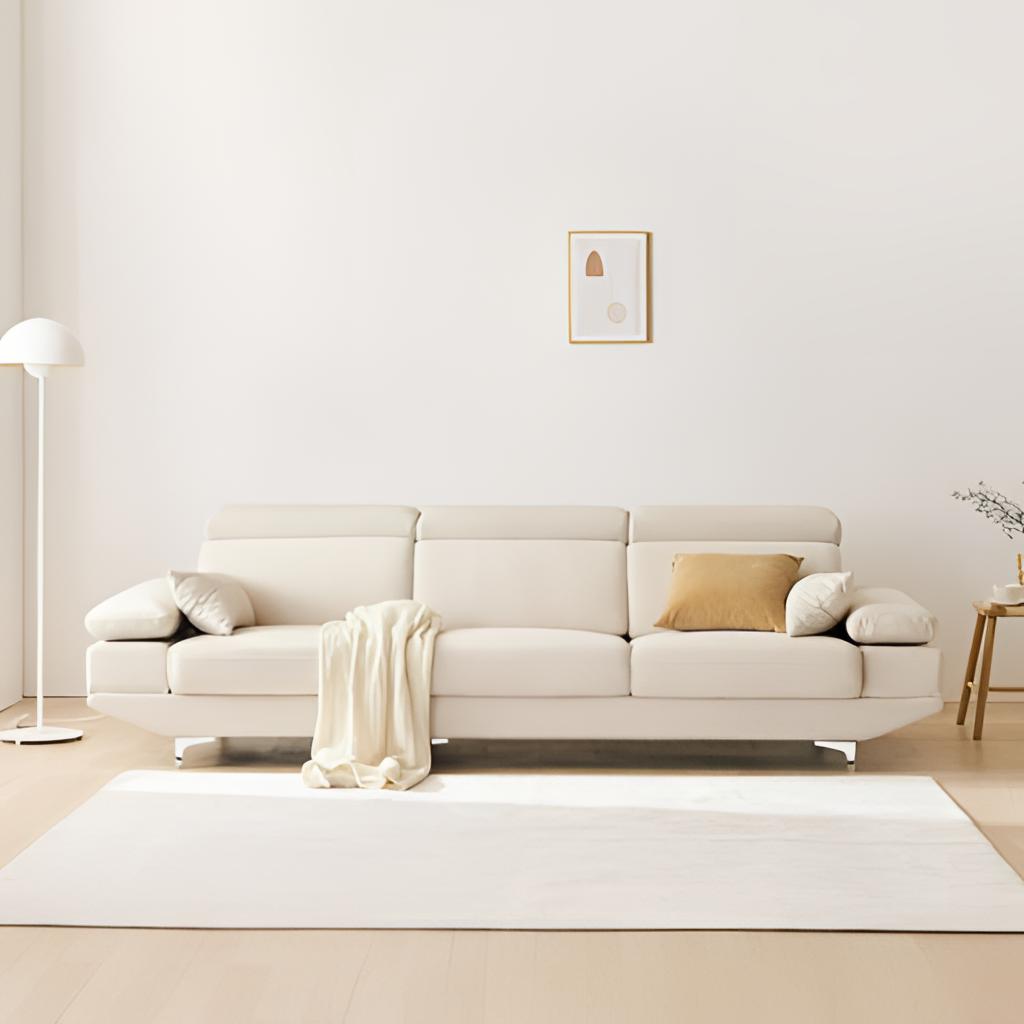
beige fabric sofa, living room, paint wallpaper, with solid pattern, minimalist, wood flooring, with plank pattern